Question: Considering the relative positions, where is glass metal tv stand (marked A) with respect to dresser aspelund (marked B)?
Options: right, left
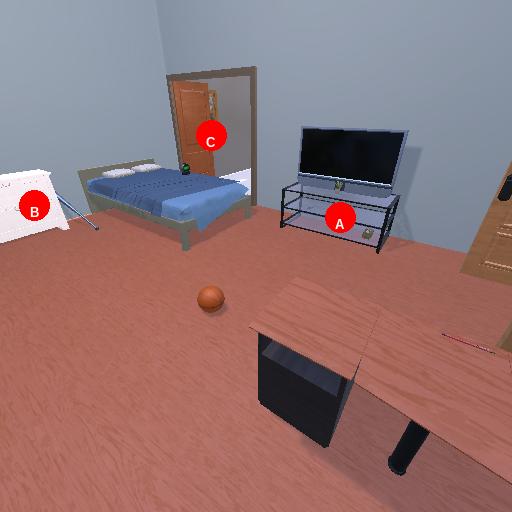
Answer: right